Field crop: maize
Growth stage: 2
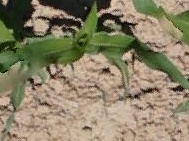
Species: maize